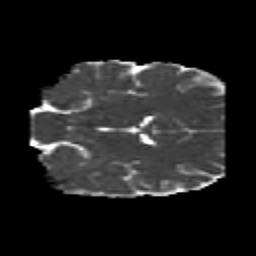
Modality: MD
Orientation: coronal
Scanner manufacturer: siemens
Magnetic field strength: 3 T
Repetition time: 6.8 s
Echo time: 0.093 s